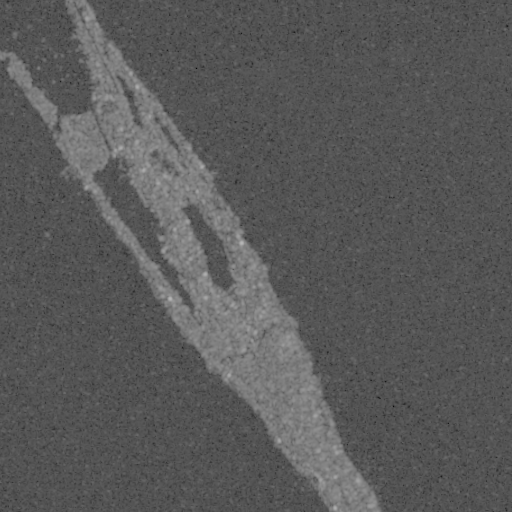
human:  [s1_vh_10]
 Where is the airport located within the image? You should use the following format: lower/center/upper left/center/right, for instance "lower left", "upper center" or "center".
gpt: The airport is located in the upper left of the image.
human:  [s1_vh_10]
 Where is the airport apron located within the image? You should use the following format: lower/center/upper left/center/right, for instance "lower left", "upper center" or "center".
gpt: The airport apron is located in the upper left of the image.
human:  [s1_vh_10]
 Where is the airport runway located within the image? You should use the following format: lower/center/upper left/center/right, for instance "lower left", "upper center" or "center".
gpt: The airport runway is located in the upper left of the image.
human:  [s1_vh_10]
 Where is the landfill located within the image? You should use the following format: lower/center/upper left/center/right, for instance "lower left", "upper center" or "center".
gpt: The landfill is located in the lower center of the image.
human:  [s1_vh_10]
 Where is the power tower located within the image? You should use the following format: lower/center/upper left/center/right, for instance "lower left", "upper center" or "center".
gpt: There is no power tower in the image.

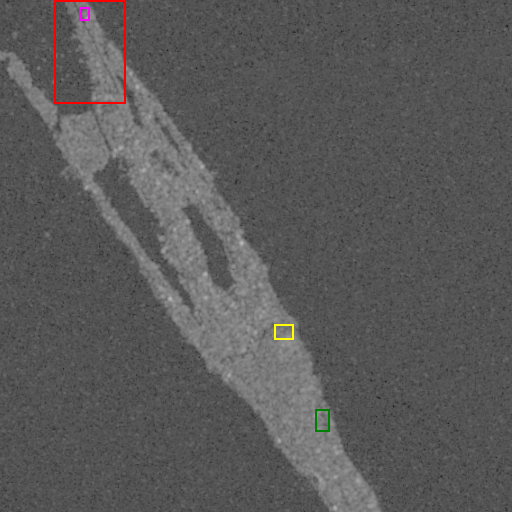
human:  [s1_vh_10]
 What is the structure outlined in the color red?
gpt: The structure outlined in red is an airport.
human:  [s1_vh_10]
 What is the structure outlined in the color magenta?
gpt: The structure outlined in magenta is an airport apron.
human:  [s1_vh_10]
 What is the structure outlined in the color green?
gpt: The structure outlined in green is a landfill.
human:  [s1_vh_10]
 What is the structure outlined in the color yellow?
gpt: The structure outlined in yellow is a park.
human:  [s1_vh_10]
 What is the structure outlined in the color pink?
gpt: There is no pink outline.